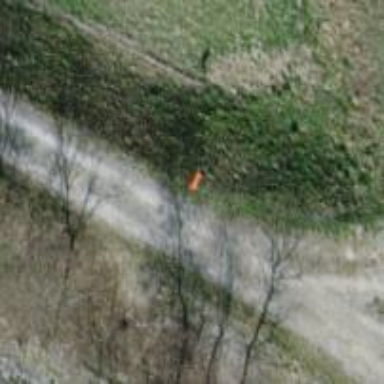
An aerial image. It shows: Pole supporting pipeline marker with roof cover.